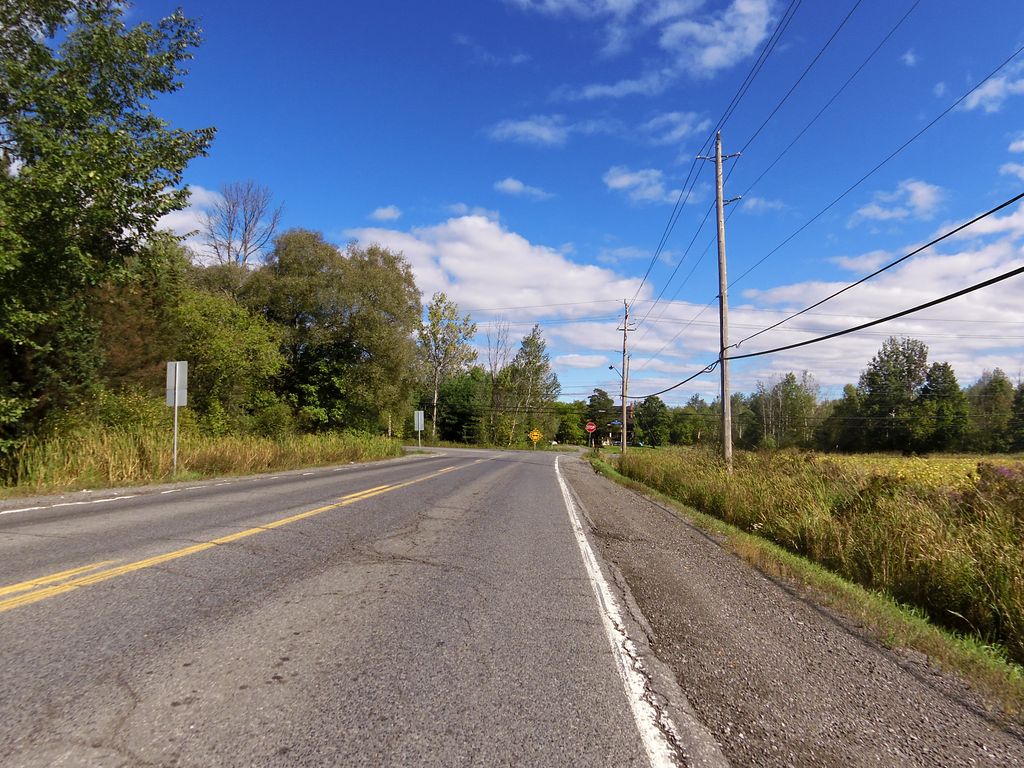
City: ottawa-gatineau